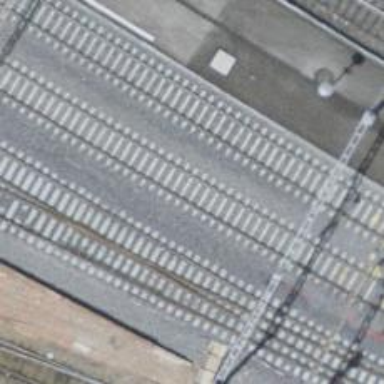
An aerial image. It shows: Railway track with contact_line electrification. The voltage is either 3000 or 15000.